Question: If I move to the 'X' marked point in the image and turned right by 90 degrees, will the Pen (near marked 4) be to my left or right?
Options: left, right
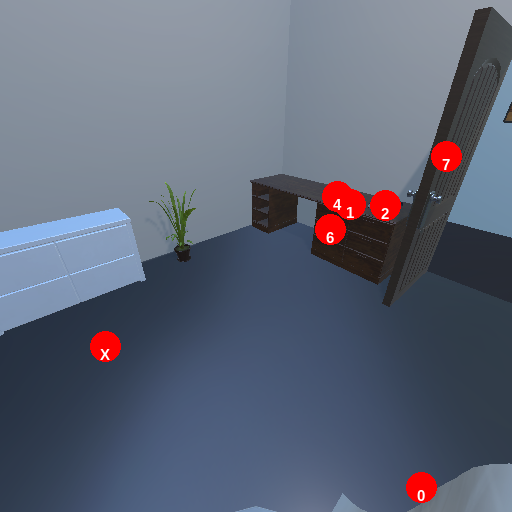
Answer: left